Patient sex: M
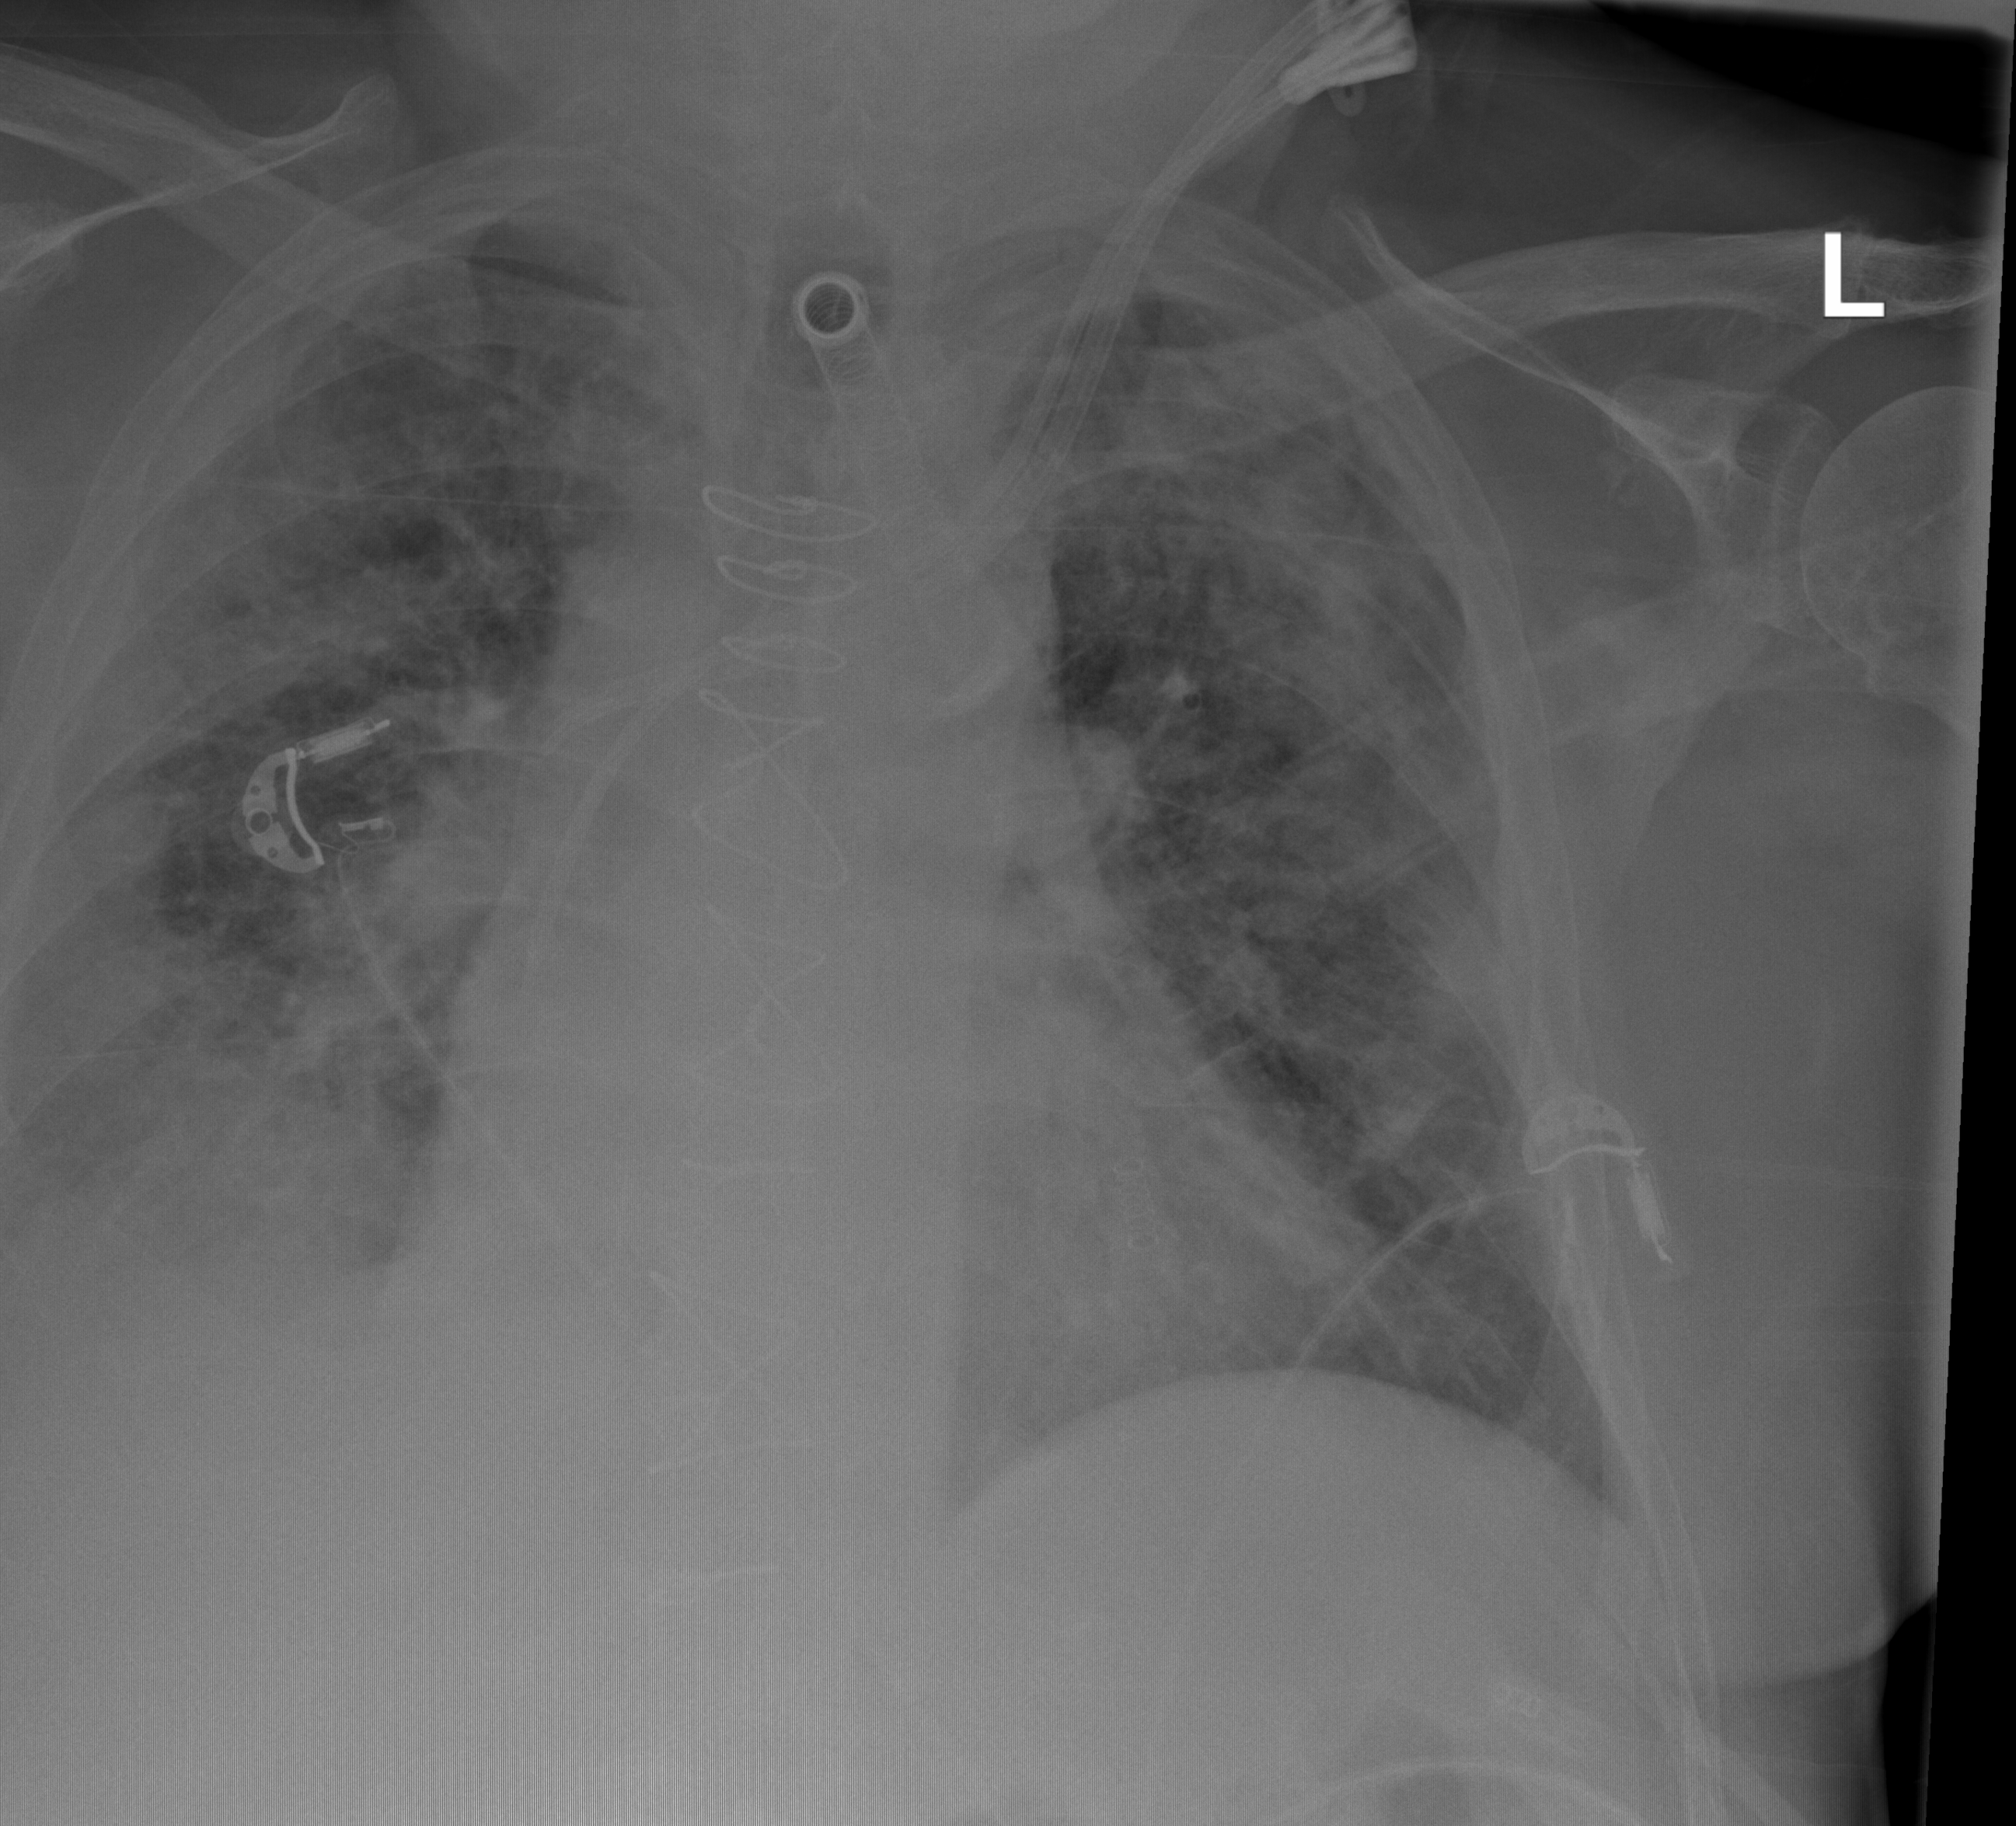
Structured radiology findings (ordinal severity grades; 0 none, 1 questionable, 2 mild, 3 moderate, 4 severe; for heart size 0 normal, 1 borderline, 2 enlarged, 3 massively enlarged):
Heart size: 2
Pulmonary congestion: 3
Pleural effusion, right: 3
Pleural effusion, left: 1
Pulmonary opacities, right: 3
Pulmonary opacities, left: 3
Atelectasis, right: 3
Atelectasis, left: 3